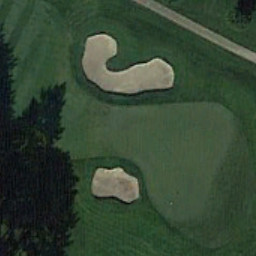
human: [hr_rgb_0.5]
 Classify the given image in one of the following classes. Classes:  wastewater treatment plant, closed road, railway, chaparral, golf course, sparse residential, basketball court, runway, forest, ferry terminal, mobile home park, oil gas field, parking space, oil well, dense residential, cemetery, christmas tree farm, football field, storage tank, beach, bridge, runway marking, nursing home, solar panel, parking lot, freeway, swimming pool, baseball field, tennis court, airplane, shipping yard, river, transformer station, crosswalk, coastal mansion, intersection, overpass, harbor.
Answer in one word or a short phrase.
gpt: golf course